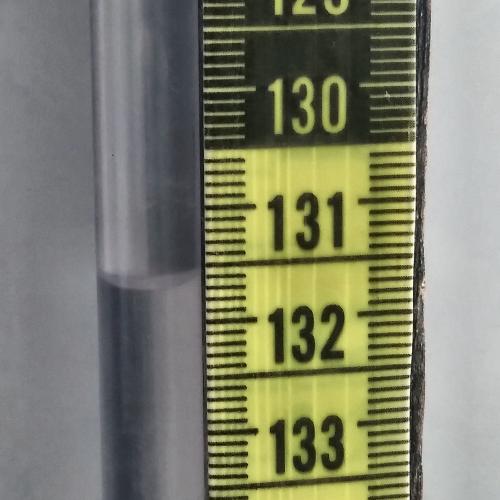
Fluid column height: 131.6 cm